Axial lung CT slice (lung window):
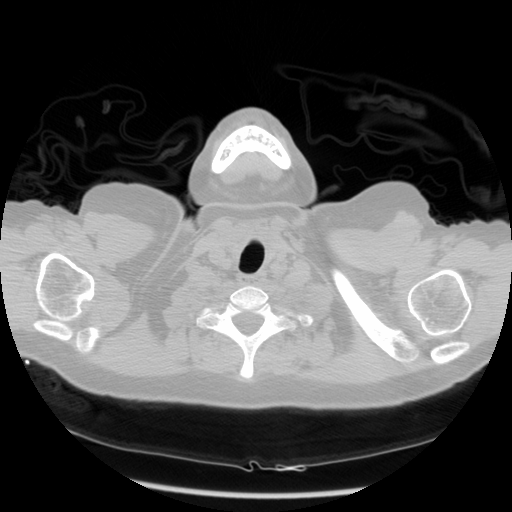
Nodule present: no